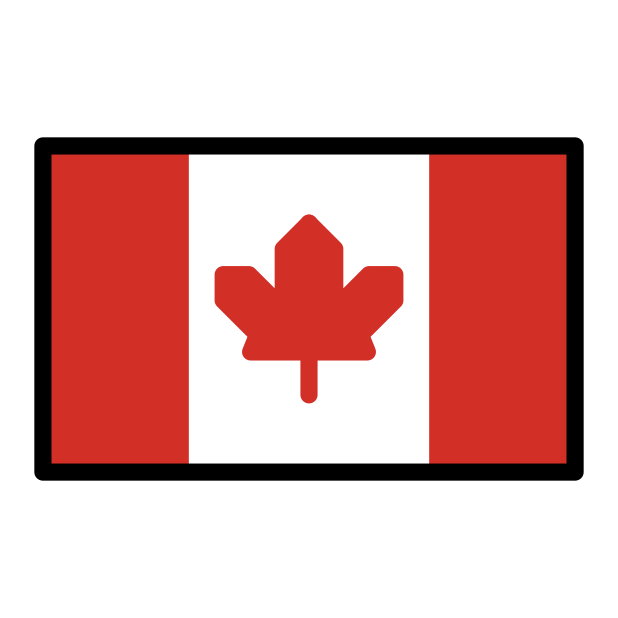
flag: Canada